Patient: sex M, age 65
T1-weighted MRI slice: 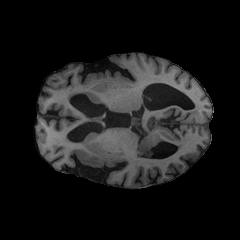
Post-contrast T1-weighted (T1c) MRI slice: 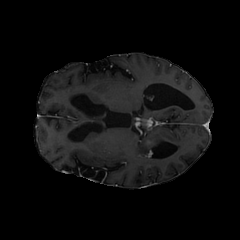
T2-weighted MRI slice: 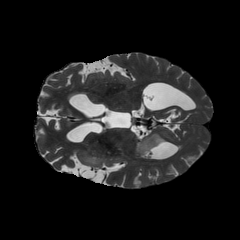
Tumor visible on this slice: yes
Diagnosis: Glioblastoma, IDH-wildtype
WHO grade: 4